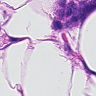
Metastatic tissue present: yes